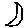
Label: moon